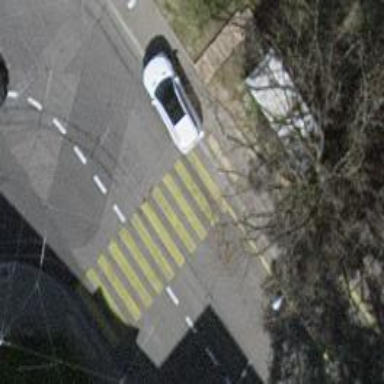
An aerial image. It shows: Marked crossing with zebra stripes on the road.